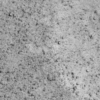
Label: not_dusty